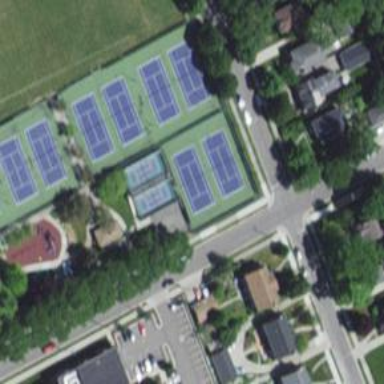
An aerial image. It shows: Tennis court in leisure pitch.